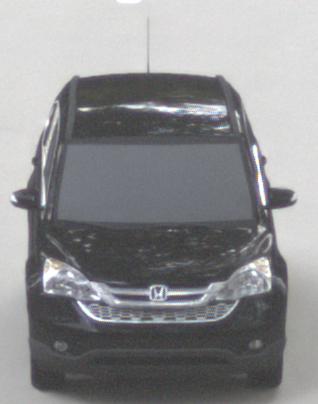
Make: Honda
Model: CR-V
Detailed model: CR-V (III) (04/10 - 10/12)
Model produced from: 2010
Model produced until: 2012
Doors: 5
Color: black
Road condition: dry road
Daytime: morning or afternoon
Contrast: low contrast